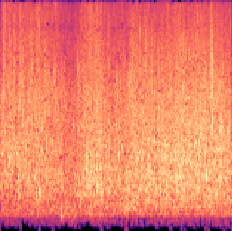
Sound class: Sea waves